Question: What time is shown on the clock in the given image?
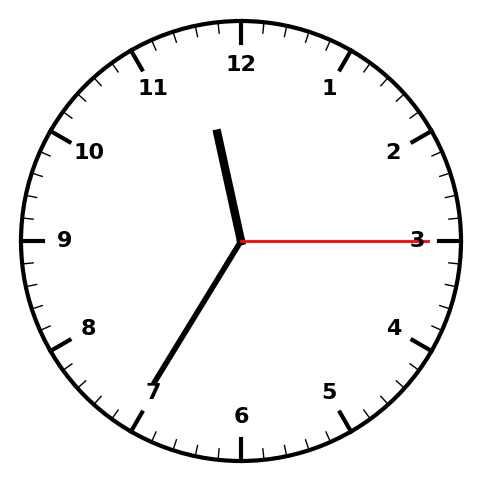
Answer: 11:35:15